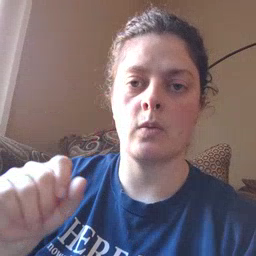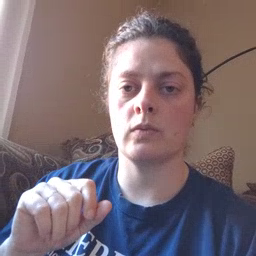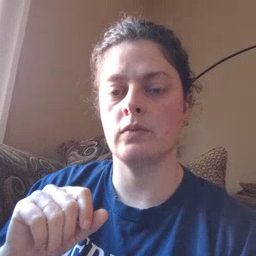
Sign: loud